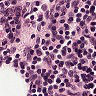
Metastatic tissue present: no